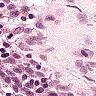
Metastatic tissue present: no